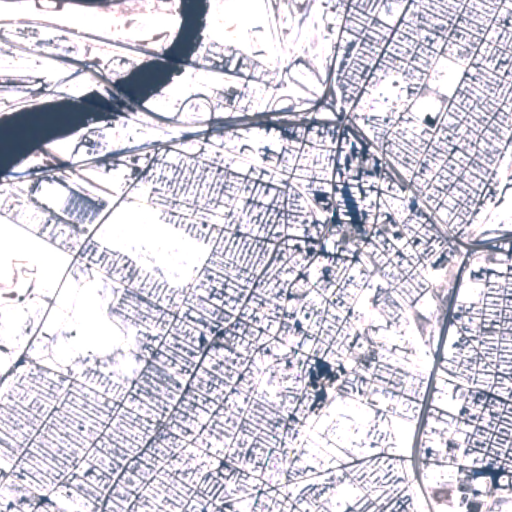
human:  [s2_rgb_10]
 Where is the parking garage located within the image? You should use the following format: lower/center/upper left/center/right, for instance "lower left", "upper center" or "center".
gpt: The parking garage is located in the center right of the image.
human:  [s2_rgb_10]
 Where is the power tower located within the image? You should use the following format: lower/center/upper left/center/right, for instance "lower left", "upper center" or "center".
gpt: The power tower is located in the upper left of the image.
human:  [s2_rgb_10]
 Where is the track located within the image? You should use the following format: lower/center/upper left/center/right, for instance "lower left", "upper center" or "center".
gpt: The track is located in the center left of the image.
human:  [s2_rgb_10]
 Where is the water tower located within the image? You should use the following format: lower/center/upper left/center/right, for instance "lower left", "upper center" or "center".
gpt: The water tower is located in the upper right of the image.
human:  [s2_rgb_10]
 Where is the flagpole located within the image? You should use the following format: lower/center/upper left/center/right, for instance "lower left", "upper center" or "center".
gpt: The flagpole is located in the lower right of the image.
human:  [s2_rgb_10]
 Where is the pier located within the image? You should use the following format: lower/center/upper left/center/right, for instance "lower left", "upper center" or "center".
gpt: The pier is located in the upper left of the image.
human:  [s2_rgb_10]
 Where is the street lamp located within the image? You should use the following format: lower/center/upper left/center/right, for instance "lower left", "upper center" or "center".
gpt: The street lamp is located in the upper right of the image.
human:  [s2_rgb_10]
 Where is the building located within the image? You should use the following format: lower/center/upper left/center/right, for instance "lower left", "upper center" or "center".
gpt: There is no building in the image.